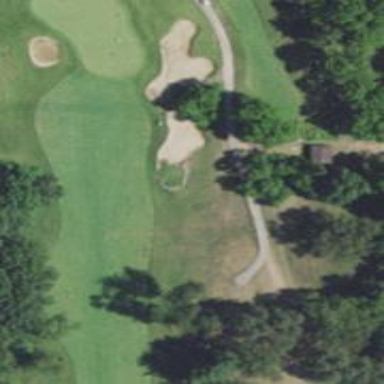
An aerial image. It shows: Path for both roads and golfers.